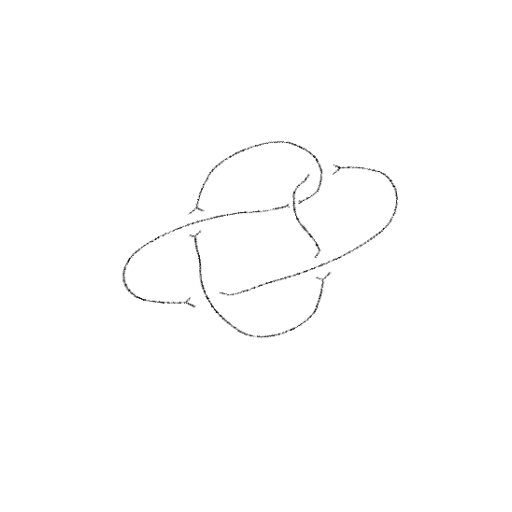
Crossing number: 5